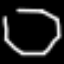
Label: octagon